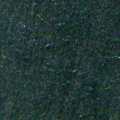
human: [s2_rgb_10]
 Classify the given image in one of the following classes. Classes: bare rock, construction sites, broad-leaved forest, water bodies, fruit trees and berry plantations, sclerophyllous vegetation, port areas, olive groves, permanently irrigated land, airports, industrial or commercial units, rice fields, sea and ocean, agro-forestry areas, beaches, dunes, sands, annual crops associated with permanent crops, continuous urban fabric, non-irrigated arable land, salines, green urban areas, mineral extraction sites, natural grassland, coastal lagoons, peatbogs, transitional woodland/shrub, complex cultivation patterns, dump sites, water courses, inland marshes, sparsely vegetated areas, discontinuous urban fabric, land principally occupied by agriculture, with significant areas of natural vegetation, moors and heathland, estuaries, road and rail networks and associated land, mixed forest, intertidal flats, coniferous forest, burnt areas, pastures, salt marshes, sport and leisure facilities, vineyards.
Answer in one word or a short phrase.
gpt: sea and ocean